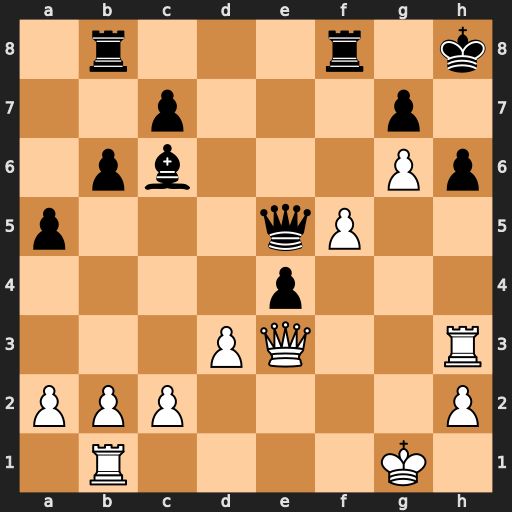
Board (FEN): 1r3r1k/2p3p1/1pb3Pp/p3qP2/4p3/3PQ2R/PPP4P/1R4K1
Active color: w
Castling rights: -
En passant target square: -
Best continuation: Rxh6+ Kg8 Rh8+ Kxh8 Qh3+ Kg8 Qh7#